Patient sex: M
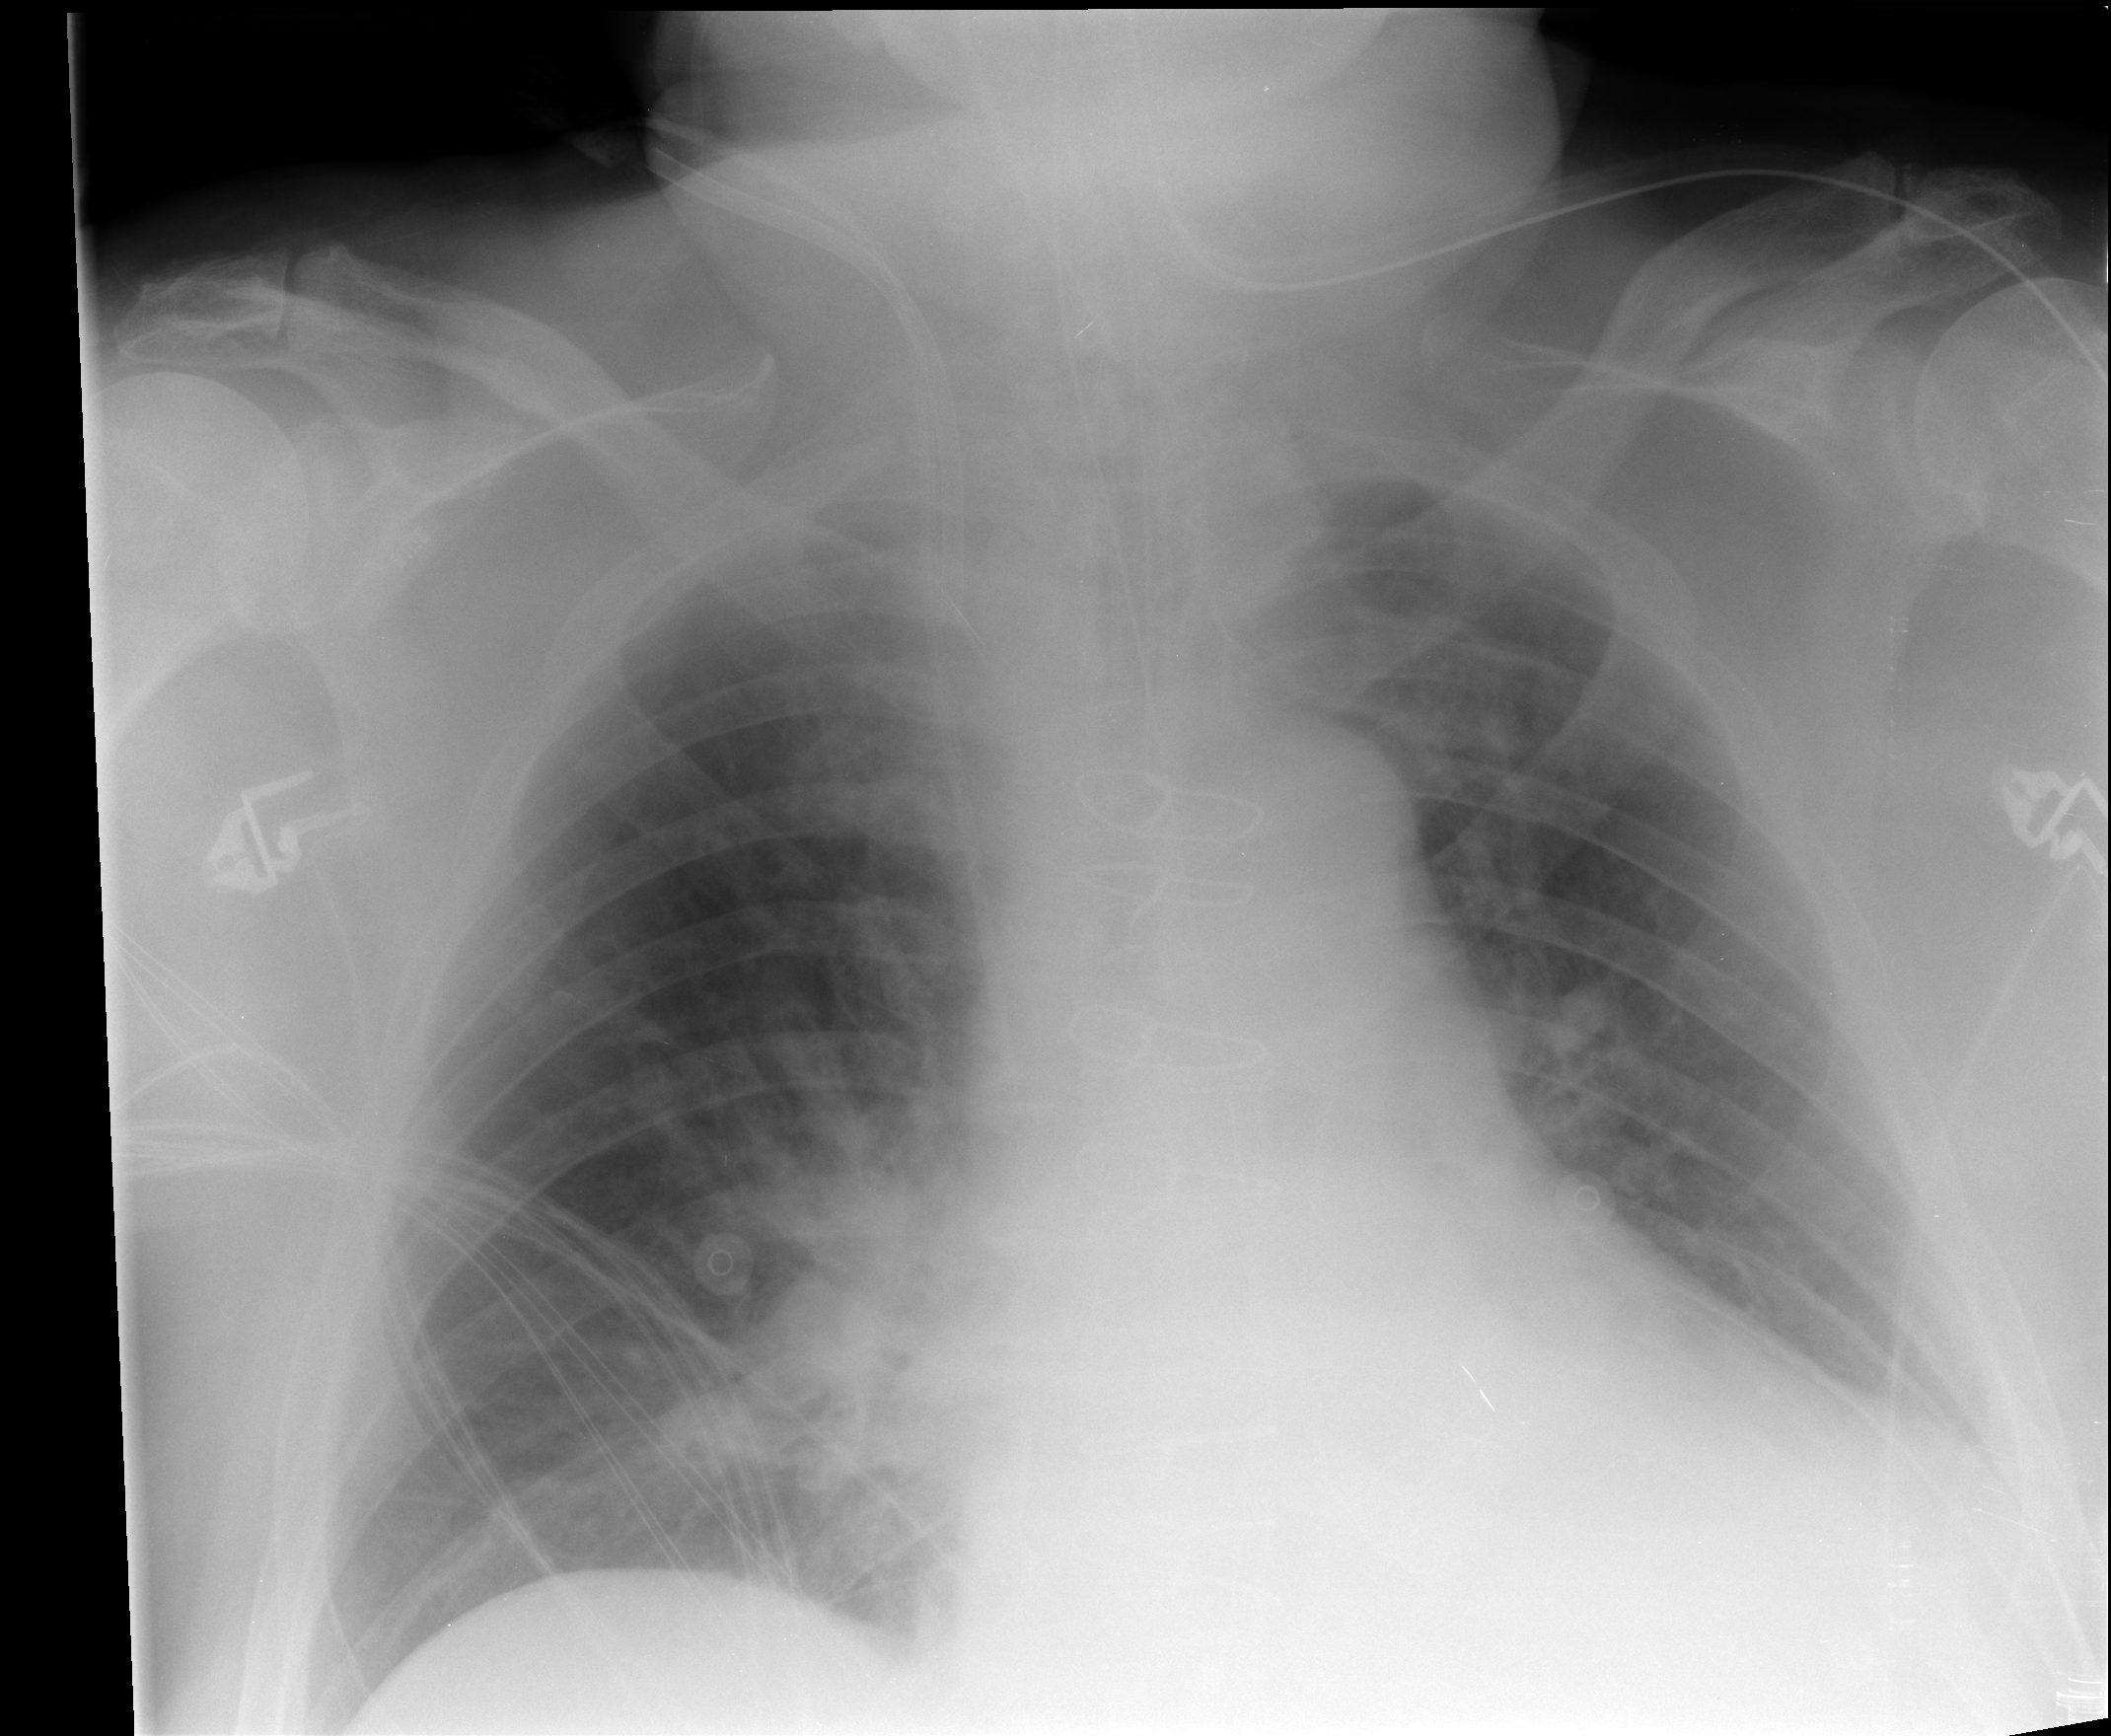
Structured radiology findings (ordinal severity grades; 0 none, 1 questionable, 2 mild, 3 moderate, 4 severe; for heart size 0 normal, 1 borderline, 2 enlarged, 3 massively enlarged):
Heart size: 2
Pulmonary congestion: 2
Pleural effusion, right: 0
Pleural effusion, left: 2
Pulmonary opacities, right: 1
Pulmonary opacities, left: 0
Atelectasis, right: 0
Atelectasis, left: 0